Question: ** I'm doing as following, I already created a custom rule.**
'''
componentDidMount() {
console.log(token)
let response = fetch('https://DOmain.eu.auth0.com/userinfo', {
method: 'GET',
headers: {
Authorization: 'Bearer ' + token,
},
}).then((response) => response.json())
.then(responseJson => data = responseJson).then(console.log(data.nickname));
const metadata = data["https://Domain.eu.auth0.com/user_metadata"]
console.log(metadata);
}
'''
My rule:

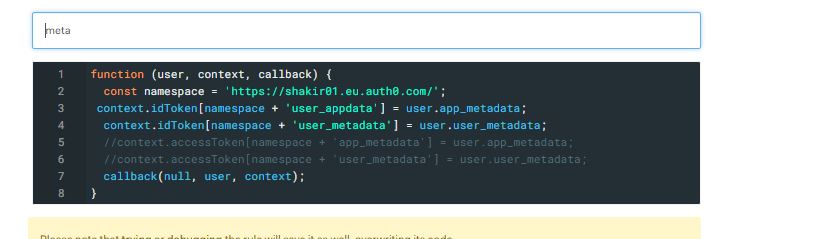
Answer: The <URL> you have setup looks good, but will not work as the namespace is an Auth0 domain
> Any non-Auth0 HTTP or HTTPS URL can be used as a namespace identifier,
and any number of namespaces can be used
Give it a shot with an alternate namespace, example ''https://myapp.example.com/'', and you should be good to go!
As a side note, I would try to avoid adding all the 'usermetadata' to the 'idtoken' which can cause the generated token to be too large. You should also ensure that the data being included is not sensitive and can be disclosed. Some items that may be helpful, a quick read here: <URL> to help you along the way!